Question: How can I handle automatically opening a file with my Windows Forms application? As in, I double-click the file and my application pops up and knows to open the file.
I'm assuming I somehow have to add an entry in the registry or something like this, and handle command line parameters, but I can't quite figure out the way to go about this.
Attached an image for clarity, it's pretty much what I want to achieve. (I'll be using my own file extension so I don't mess up other programs as well)

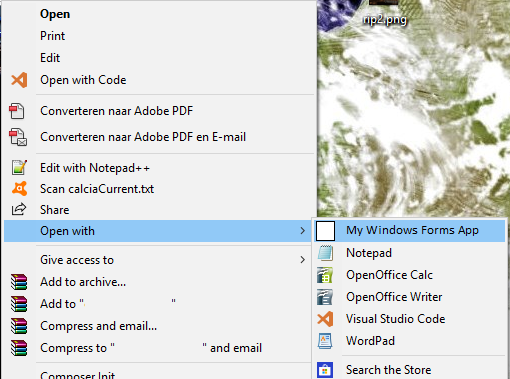
Answer: There's <URL> about how to associate your application with an extension. The information about shell file extension associations is stored in the registry.
Or, to set it interactively, make use of the "Open With" > "Choose default program..." feature.